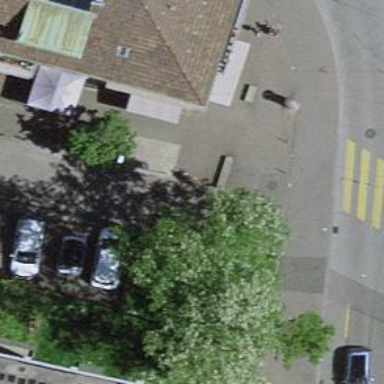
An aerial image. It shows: Bollard.